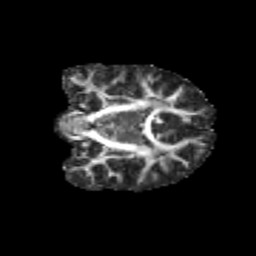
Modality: FA
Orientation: coronal
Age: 9
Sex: female
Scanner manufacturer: siemens
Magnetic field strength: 3 T
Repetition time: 3.8 s
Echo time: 0.07 s